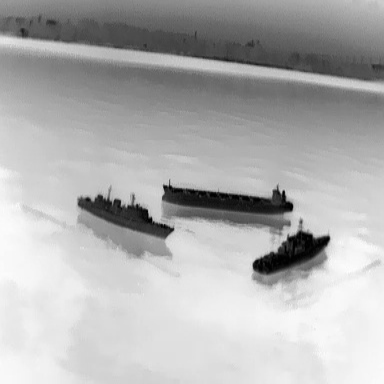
There are two warships in the infrared image.